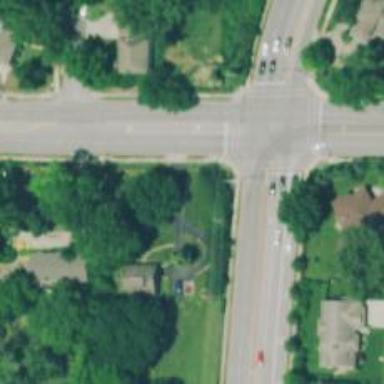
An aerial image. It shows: Solid stop line on the road.